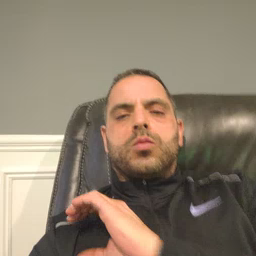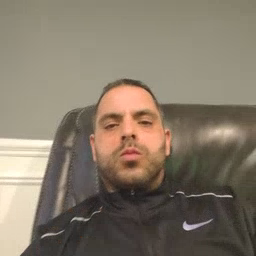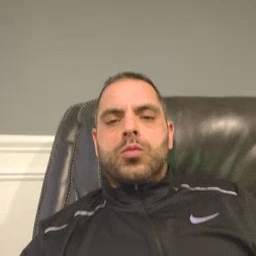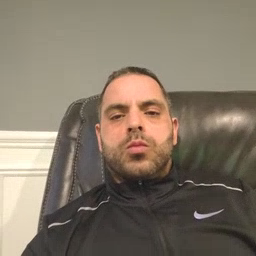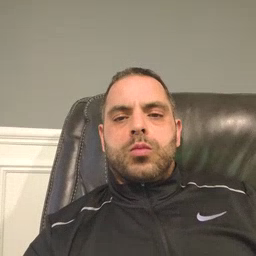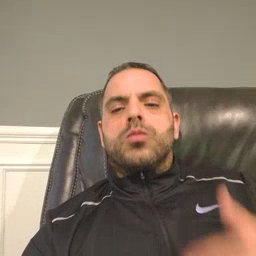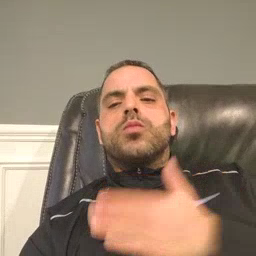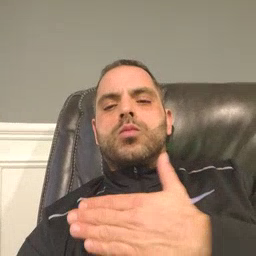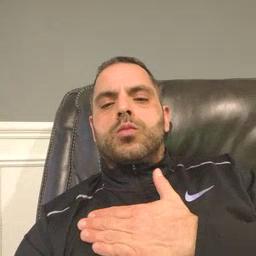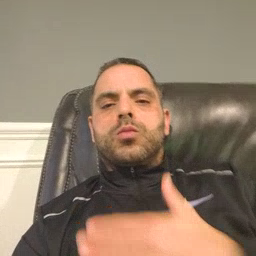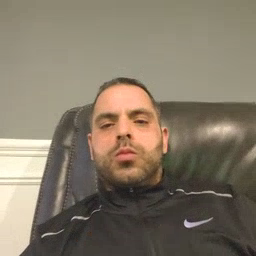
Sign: minemy